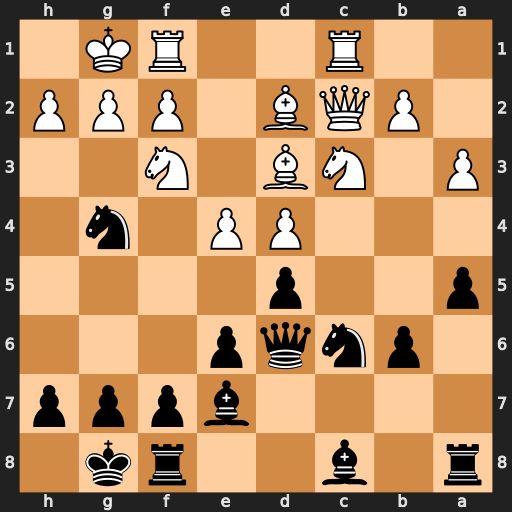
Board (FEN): r1b2rk1/4bppp/1pnqp3/p2p4/3PP1n1/P1NB1N2/1PQB1PPP/2R2RK1
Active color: b
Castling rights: -
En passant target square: -
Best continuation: Nxd4 e5 Nxf3+ gxf3 Nxe5